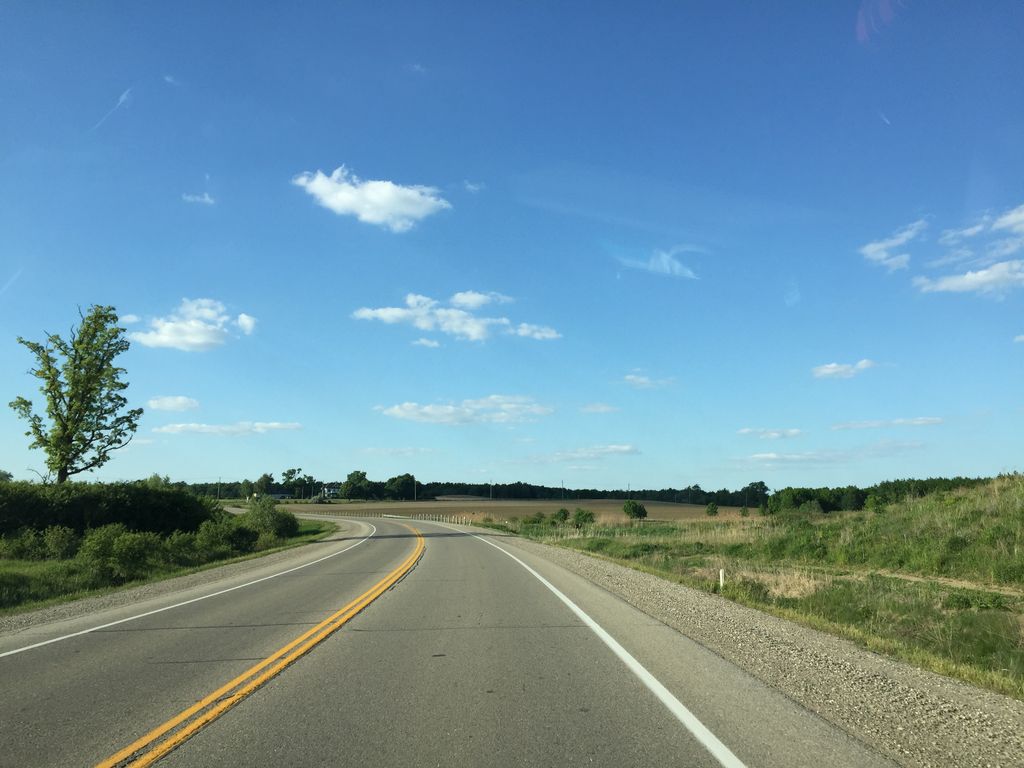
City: kitchener-waterloo